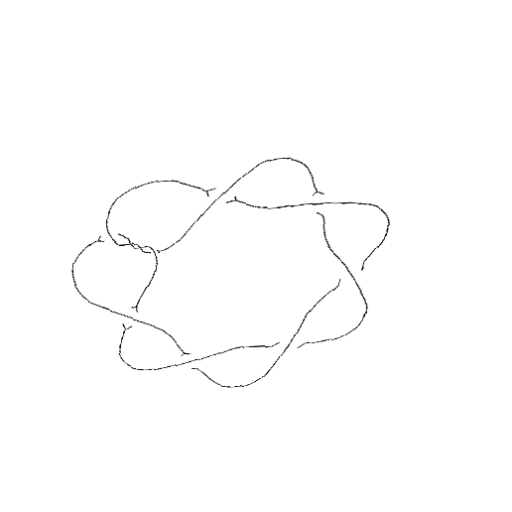
Crossing number: 10